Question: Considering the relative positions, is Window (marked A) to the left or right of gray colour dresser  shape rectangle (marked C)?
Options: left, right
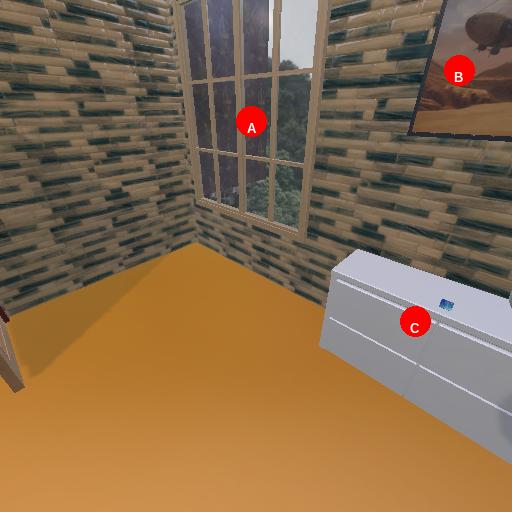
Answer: left